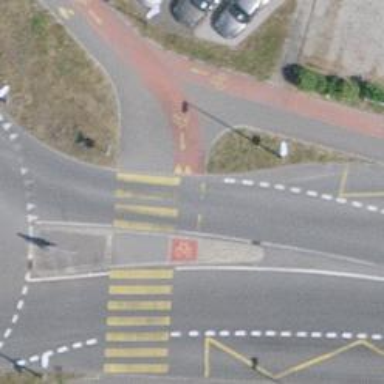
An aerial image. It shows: Kerb barrier.